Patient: sex F, age 19
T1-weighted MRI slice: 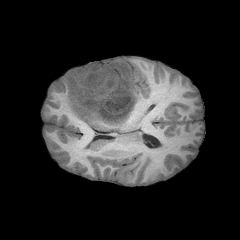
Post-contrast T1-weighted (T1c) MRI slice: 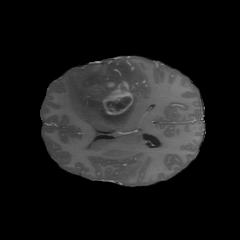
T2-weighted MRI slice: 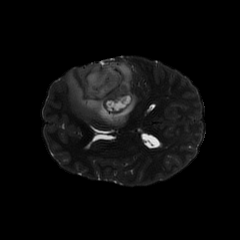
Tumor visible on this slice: yes
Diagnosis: Astrocytoma, IDH-mutant
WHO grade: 4